Question: I am working with the new 10.1 galaxy tab google handed out at IO. I'm new to android layout but the Graphical Layout in eclipse looks fine but my app does not fill the parent on the tab.
This is my 'main.xml':
'''
<?xml version="1.0" encoding="utf-8"?>
<LinearLayout xmlns:android="http://schemas.android.com/apk/res/android"
android:orientation="vertical"
android:background="@color/red"
android:layout_width="fill_parent" android:layout_height="fill_parent">
</LinearLayout>
'''
This is what i see
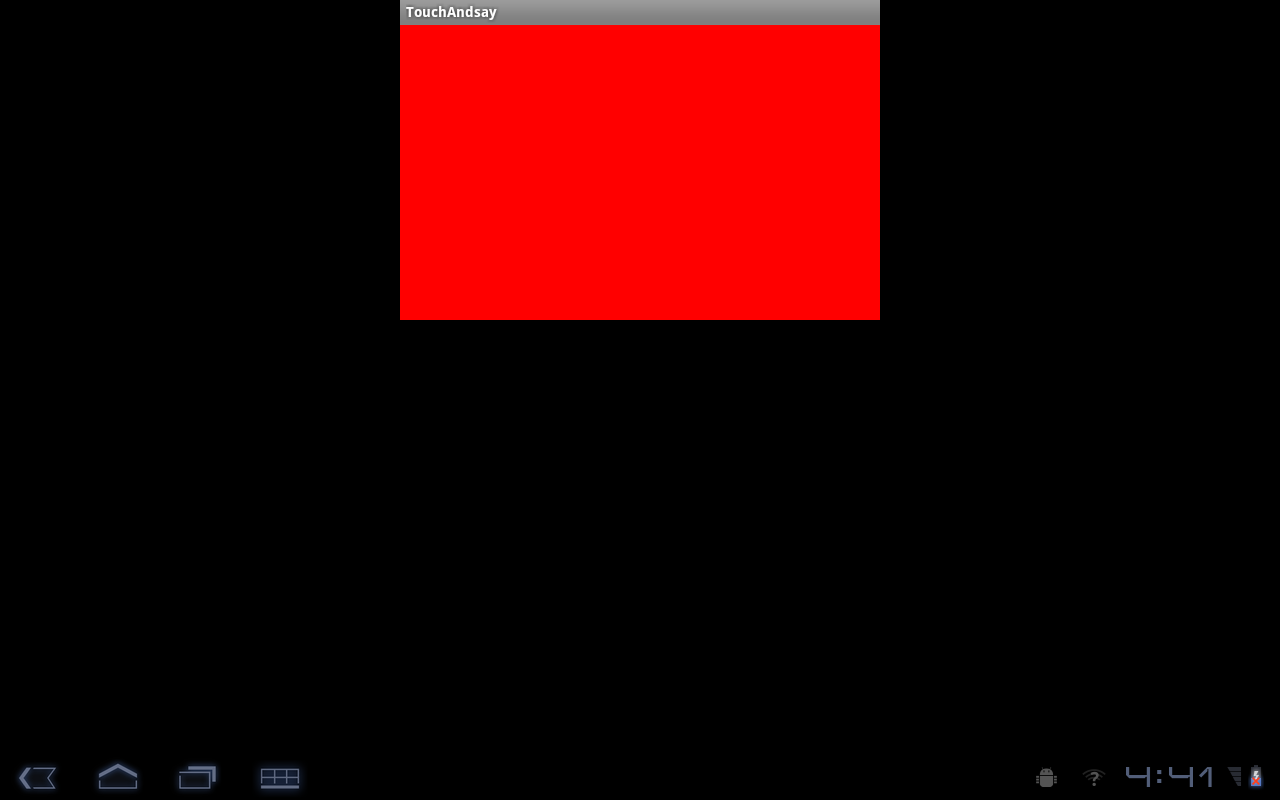
Answer: Add next tag to your 'AndroidManifest.xml'
'''
<manifest>
...
<supports-screens
android:resizeable="true" />
</manifest>
'''
You can find more information about this tag <URL>.